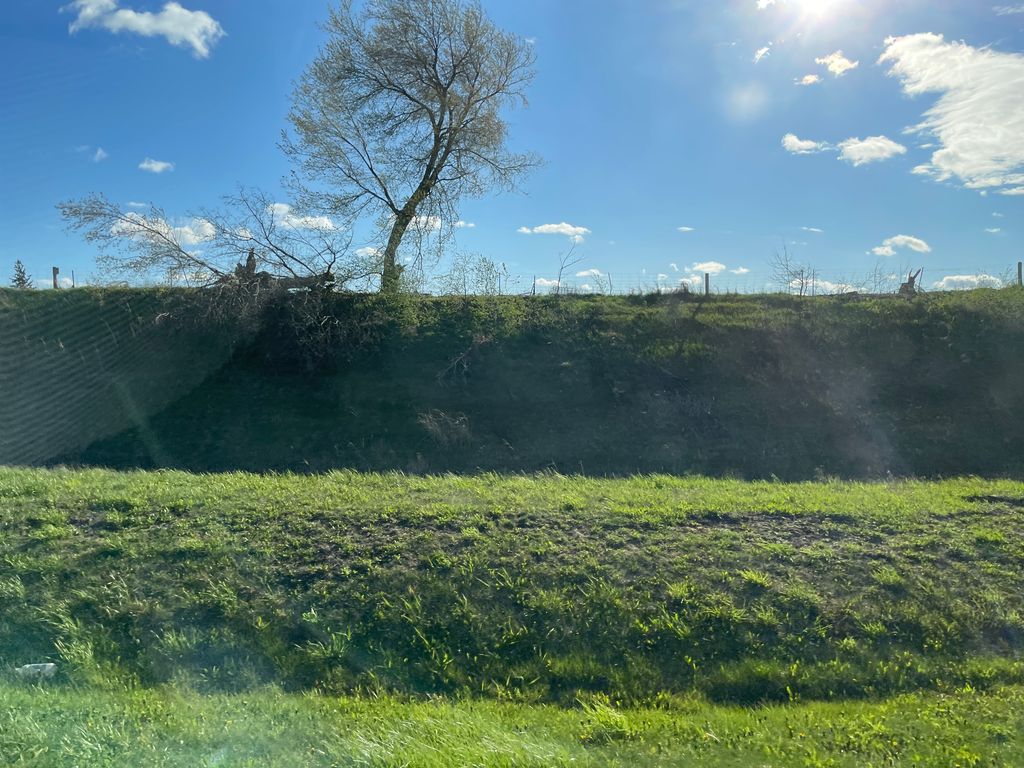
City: kitchener-waterloo